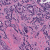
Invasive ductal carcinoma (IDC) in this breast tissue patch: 1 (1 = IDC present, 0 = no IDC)